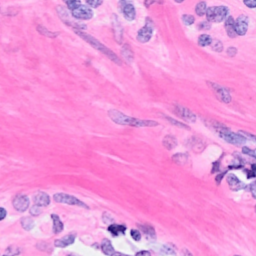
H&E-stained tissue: Breast